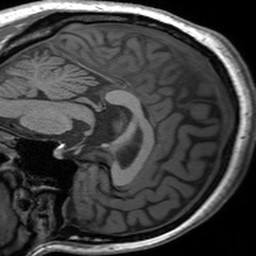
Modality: T1w
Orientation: sagittal
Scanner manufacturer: siemens
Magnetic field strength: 3 T
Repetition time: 1.54 s
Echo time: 0.00234 s